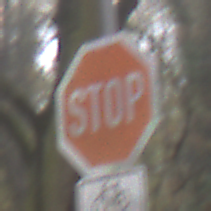
Verkehrszeichen: Stop
Zusatzzeichen unten: RichtungsangabeDurchPfeile9
Umgebung: Outdoor, Nature
Tageszeit: MorningAfternoon
Wetter: Overcast
Licht: Natural
Jahreszeit: Autumn
Kontrast: LowContrast